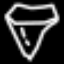
Label: diamond